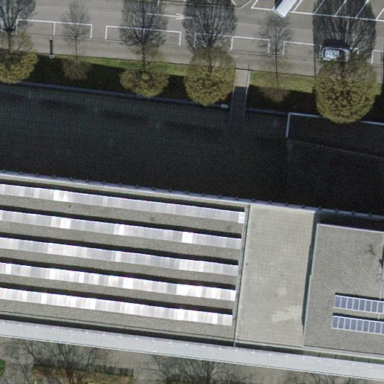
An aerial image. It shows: Part of building.